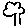
Label: tree